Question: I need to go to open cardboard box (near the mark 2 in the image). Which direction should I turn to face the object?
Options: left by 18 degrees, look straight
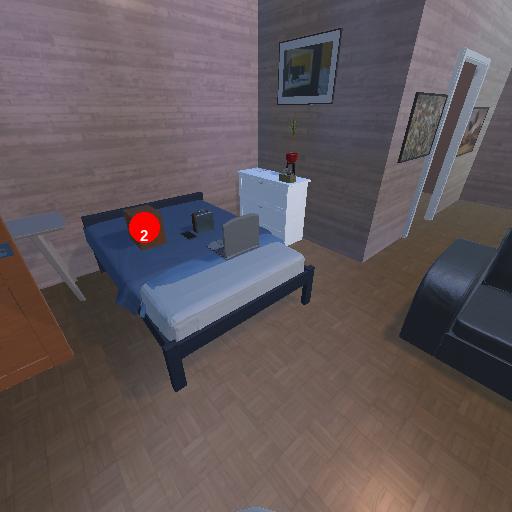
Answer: left by 18 degrees